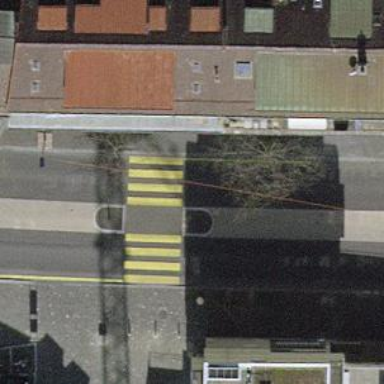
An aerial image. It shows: Marked footway crossing with asphalt surface and pedestrian island.